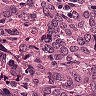
Metastatic tissue present: yes